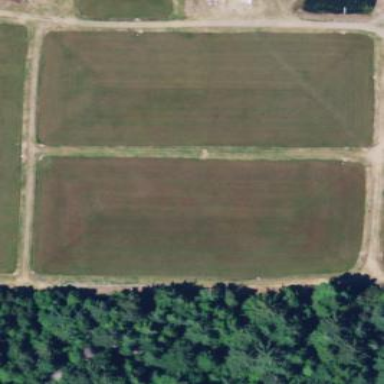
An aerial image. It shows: Farmland with cranberries as the crop.